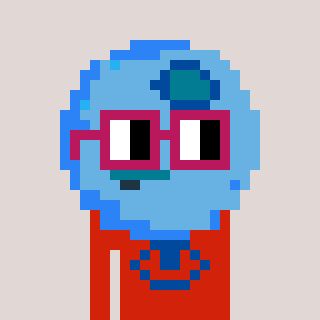
a pixel art character with square dark red glasses, a blueberry-shaped head and a red-colored body on a warm background